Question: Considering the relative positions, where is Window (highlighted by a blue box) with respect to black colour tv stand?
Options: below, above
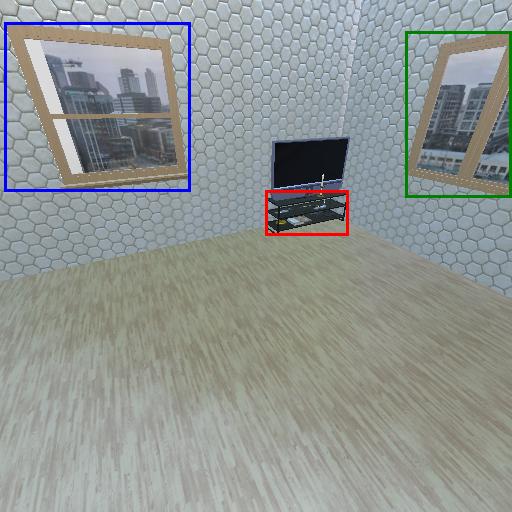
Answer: below